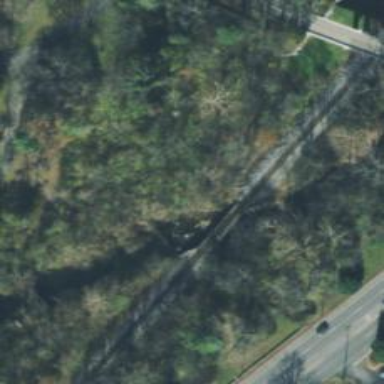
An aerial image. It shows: Bridge over railway line.